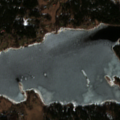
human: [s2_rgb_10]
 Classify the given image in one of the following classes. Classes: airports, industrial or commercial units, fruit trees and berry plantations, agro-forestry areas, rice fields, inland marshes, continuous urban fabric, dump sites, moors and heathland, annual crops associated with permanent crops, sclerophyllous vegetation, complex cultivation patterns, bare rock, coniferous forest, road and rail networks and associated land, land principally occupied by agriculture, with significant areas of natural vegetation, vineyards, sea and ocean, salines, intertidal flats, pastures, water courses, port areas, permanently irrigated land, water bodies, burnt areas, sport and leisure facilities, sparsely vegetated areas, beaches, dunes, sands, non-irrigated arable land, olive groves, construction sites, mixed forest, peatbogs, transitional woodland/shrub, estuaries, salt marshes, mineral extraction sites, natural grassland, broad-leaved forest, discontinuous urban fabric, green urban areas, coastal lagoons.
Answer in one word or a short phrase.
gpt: non-irrigated arable land, coniferous forest, sea and ocean